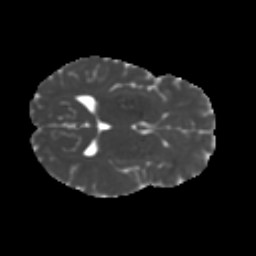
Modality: MD
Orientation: axial
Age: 28
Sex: female
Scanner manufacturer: ge
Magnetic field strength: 3 T
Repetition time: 7.8 s
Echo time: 0.0606 s